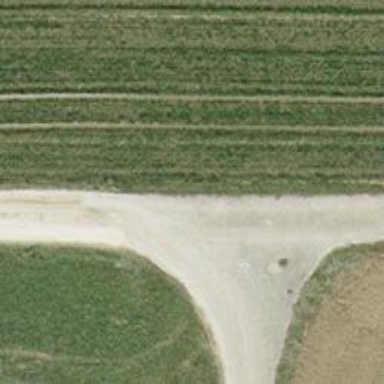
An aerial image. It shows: Compacted grade1 track road.